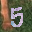
Label: 5